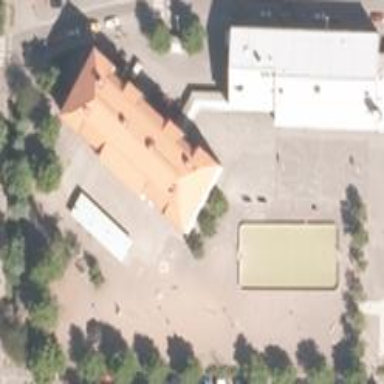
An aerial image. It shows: School building with hipped roof.